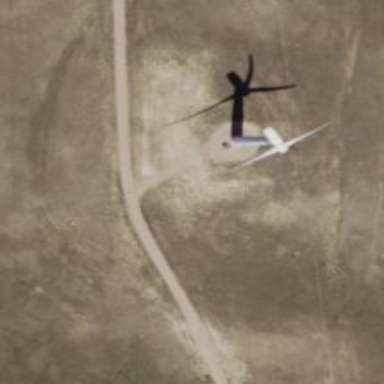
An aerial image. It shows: Wind power generator with wind turbines.